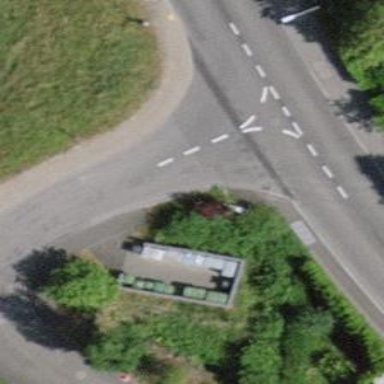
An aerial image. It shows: Kerb barrier.